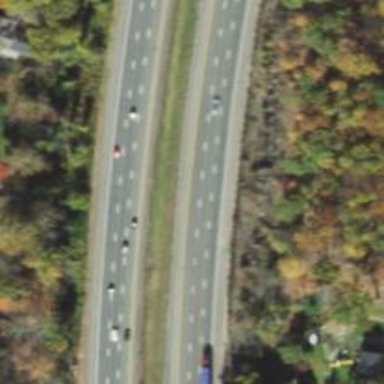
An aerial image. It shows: Motorway.